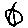
Label: star